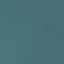
Land use / land cover: SeaLake